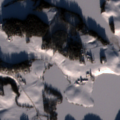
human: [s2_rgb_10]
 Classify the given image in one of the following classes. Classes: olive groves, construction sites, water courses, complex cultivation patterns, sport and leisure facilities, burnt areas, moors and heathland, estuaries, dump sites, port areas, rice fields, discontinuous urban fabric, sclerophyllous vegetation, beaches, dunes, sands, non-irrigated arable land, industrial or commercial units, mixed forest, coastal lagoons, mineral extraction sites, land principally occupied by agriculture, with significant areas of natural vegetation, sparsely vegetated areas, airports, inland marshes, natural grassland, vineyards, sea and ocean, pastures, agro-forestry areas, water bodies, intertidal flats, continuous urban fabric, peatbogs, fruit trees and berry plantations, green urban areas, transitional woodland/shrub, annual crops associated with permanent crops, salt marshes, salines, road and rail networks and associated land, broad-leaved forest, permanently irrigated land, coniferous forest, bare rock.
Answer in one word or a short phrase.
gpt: non-irrigated arable land, land principally occupied by agriculture, with significant areas of natural vegetation, coniferous forest, water bodies